Aerial crown-view tile of a tropical tree (Barro Colorado Island, Panama), acquired 20250715:
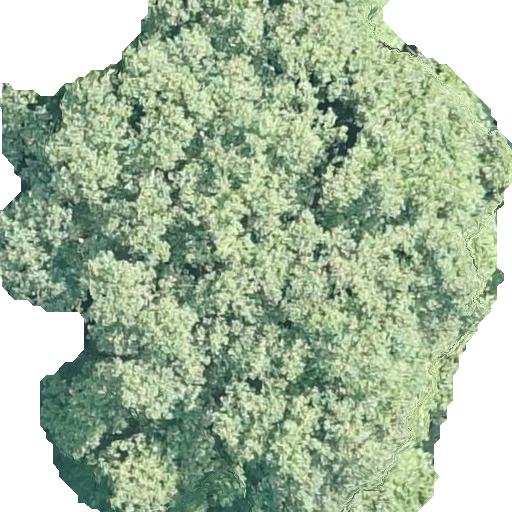
Species: Hieronyma alchorneoides
GBIF accepted scientific name: Hieronyma alchorneoides
Crown area: 337.914 m²